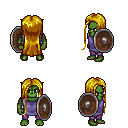
a pixel art fantasy rpg character, male body template, orc, green skin, chain tabard jacket, magenta pants, blonde extra-long hairstyle, shield, four views (front, back, left, right), 2x2 character sprite sheet, small pixel art, hard edges, no anti-aliasing